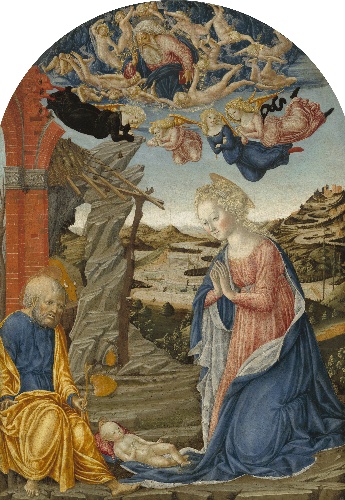
Title: The Nativity
Artist: Francesco di Giorgio Martini
Artist bio: Italian, Siena 1439–1501 Siena
Object type: Painting
Classification: Paintings
Medium: Tempera on wood
Dimensions: Overall 20 3/4 x 23 5/8 in. (52.7 x 60 cm); painted surface 20 1/2 x 22 1/2 in. (52.1 x 57.2 cm); painted surface of reassembled work 33 1/4 in. (84.5 cm) high at center
Department: European Paintings
Credit line: The Metropolitan Museum of Art, New York. Gift of George Blumenthal, 1941. 41.100.2; National Gallery of Art, Washington, D.C. Samuel H. Kress Collection, 1952.5.8
Accession year: 1941
Repository: Metropolitan Museum of Art, New York, NY
Tags: Jesus|Nativity|Angels|God the Father|Joseph|Virgin Mary